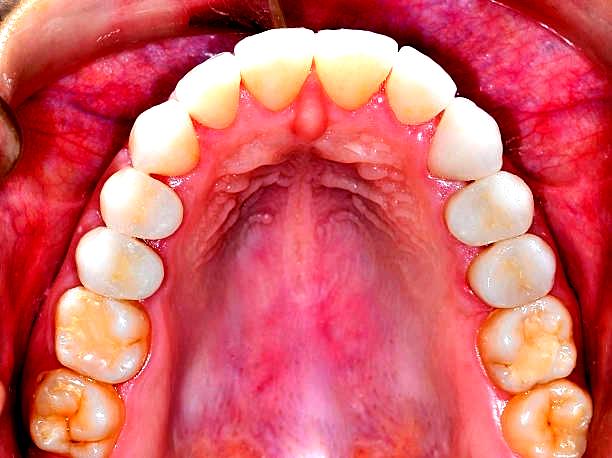
Condition: Gingivitis